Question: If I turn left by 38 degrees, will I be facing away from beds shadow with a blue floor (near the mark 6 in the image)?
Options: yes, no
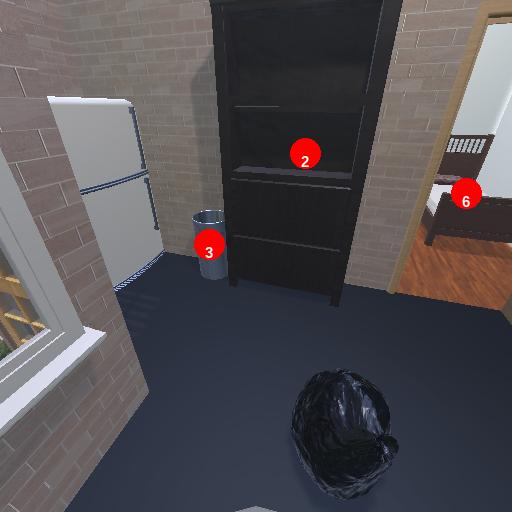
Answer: yes